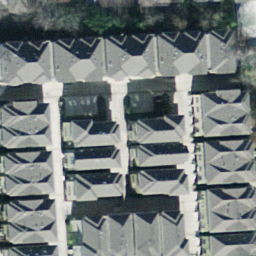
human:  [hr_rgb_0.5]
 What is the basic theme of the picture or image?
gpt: dense residential